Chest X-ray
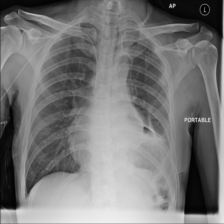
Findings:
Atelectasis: positive
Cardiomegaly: negative
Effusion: negative
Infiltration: negative
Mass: negative
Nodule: negative
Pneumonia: negative
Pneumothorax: negative
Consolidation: negative
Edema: negative
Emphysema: negative
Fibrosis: negative
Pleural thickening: positive
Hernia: negative